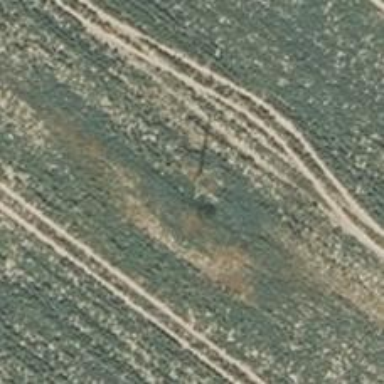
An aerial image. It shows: Power pole.